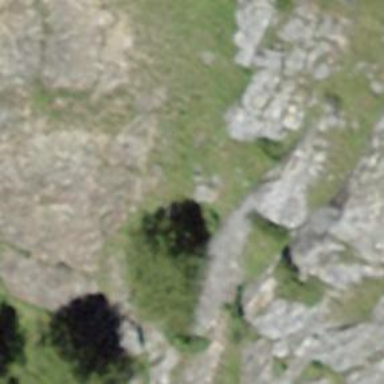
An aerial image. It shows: Natural cliff.